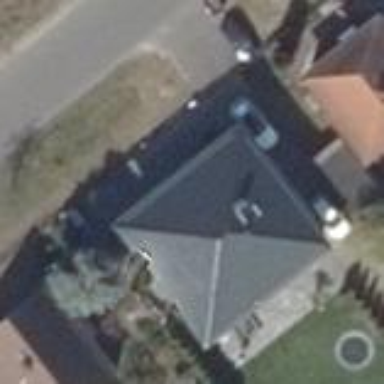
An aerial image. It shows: Detached building with pyramidal roof shape.